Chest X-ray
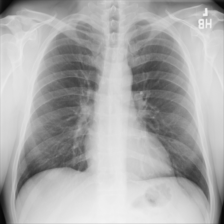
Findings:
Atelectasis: negative
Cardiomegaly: negative
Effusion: negative
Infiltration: negative
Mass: negative
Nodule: negative
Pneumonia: negative
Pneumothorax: negative
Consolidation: negative
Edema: negative
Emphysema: negative
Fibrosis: negative
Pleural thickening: negative
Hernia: negative